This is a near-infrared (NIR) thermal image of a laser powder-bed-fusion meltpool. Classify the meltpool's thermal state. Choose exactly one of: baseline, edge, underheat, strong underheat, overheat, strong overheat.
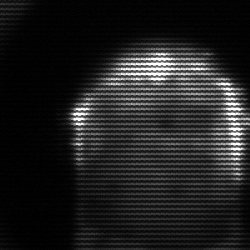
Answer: baseline